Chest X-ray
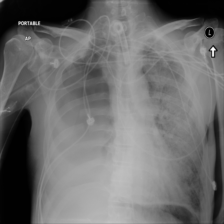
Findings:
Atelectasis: negative
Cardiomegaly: negative
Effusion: negative
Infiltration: negative
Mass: negative
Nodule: negative
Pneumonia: negative
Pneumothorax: negative
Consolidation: negative
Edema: negative
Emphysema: negative
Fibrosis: negative
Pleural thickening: negative
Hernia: negative